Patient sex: F
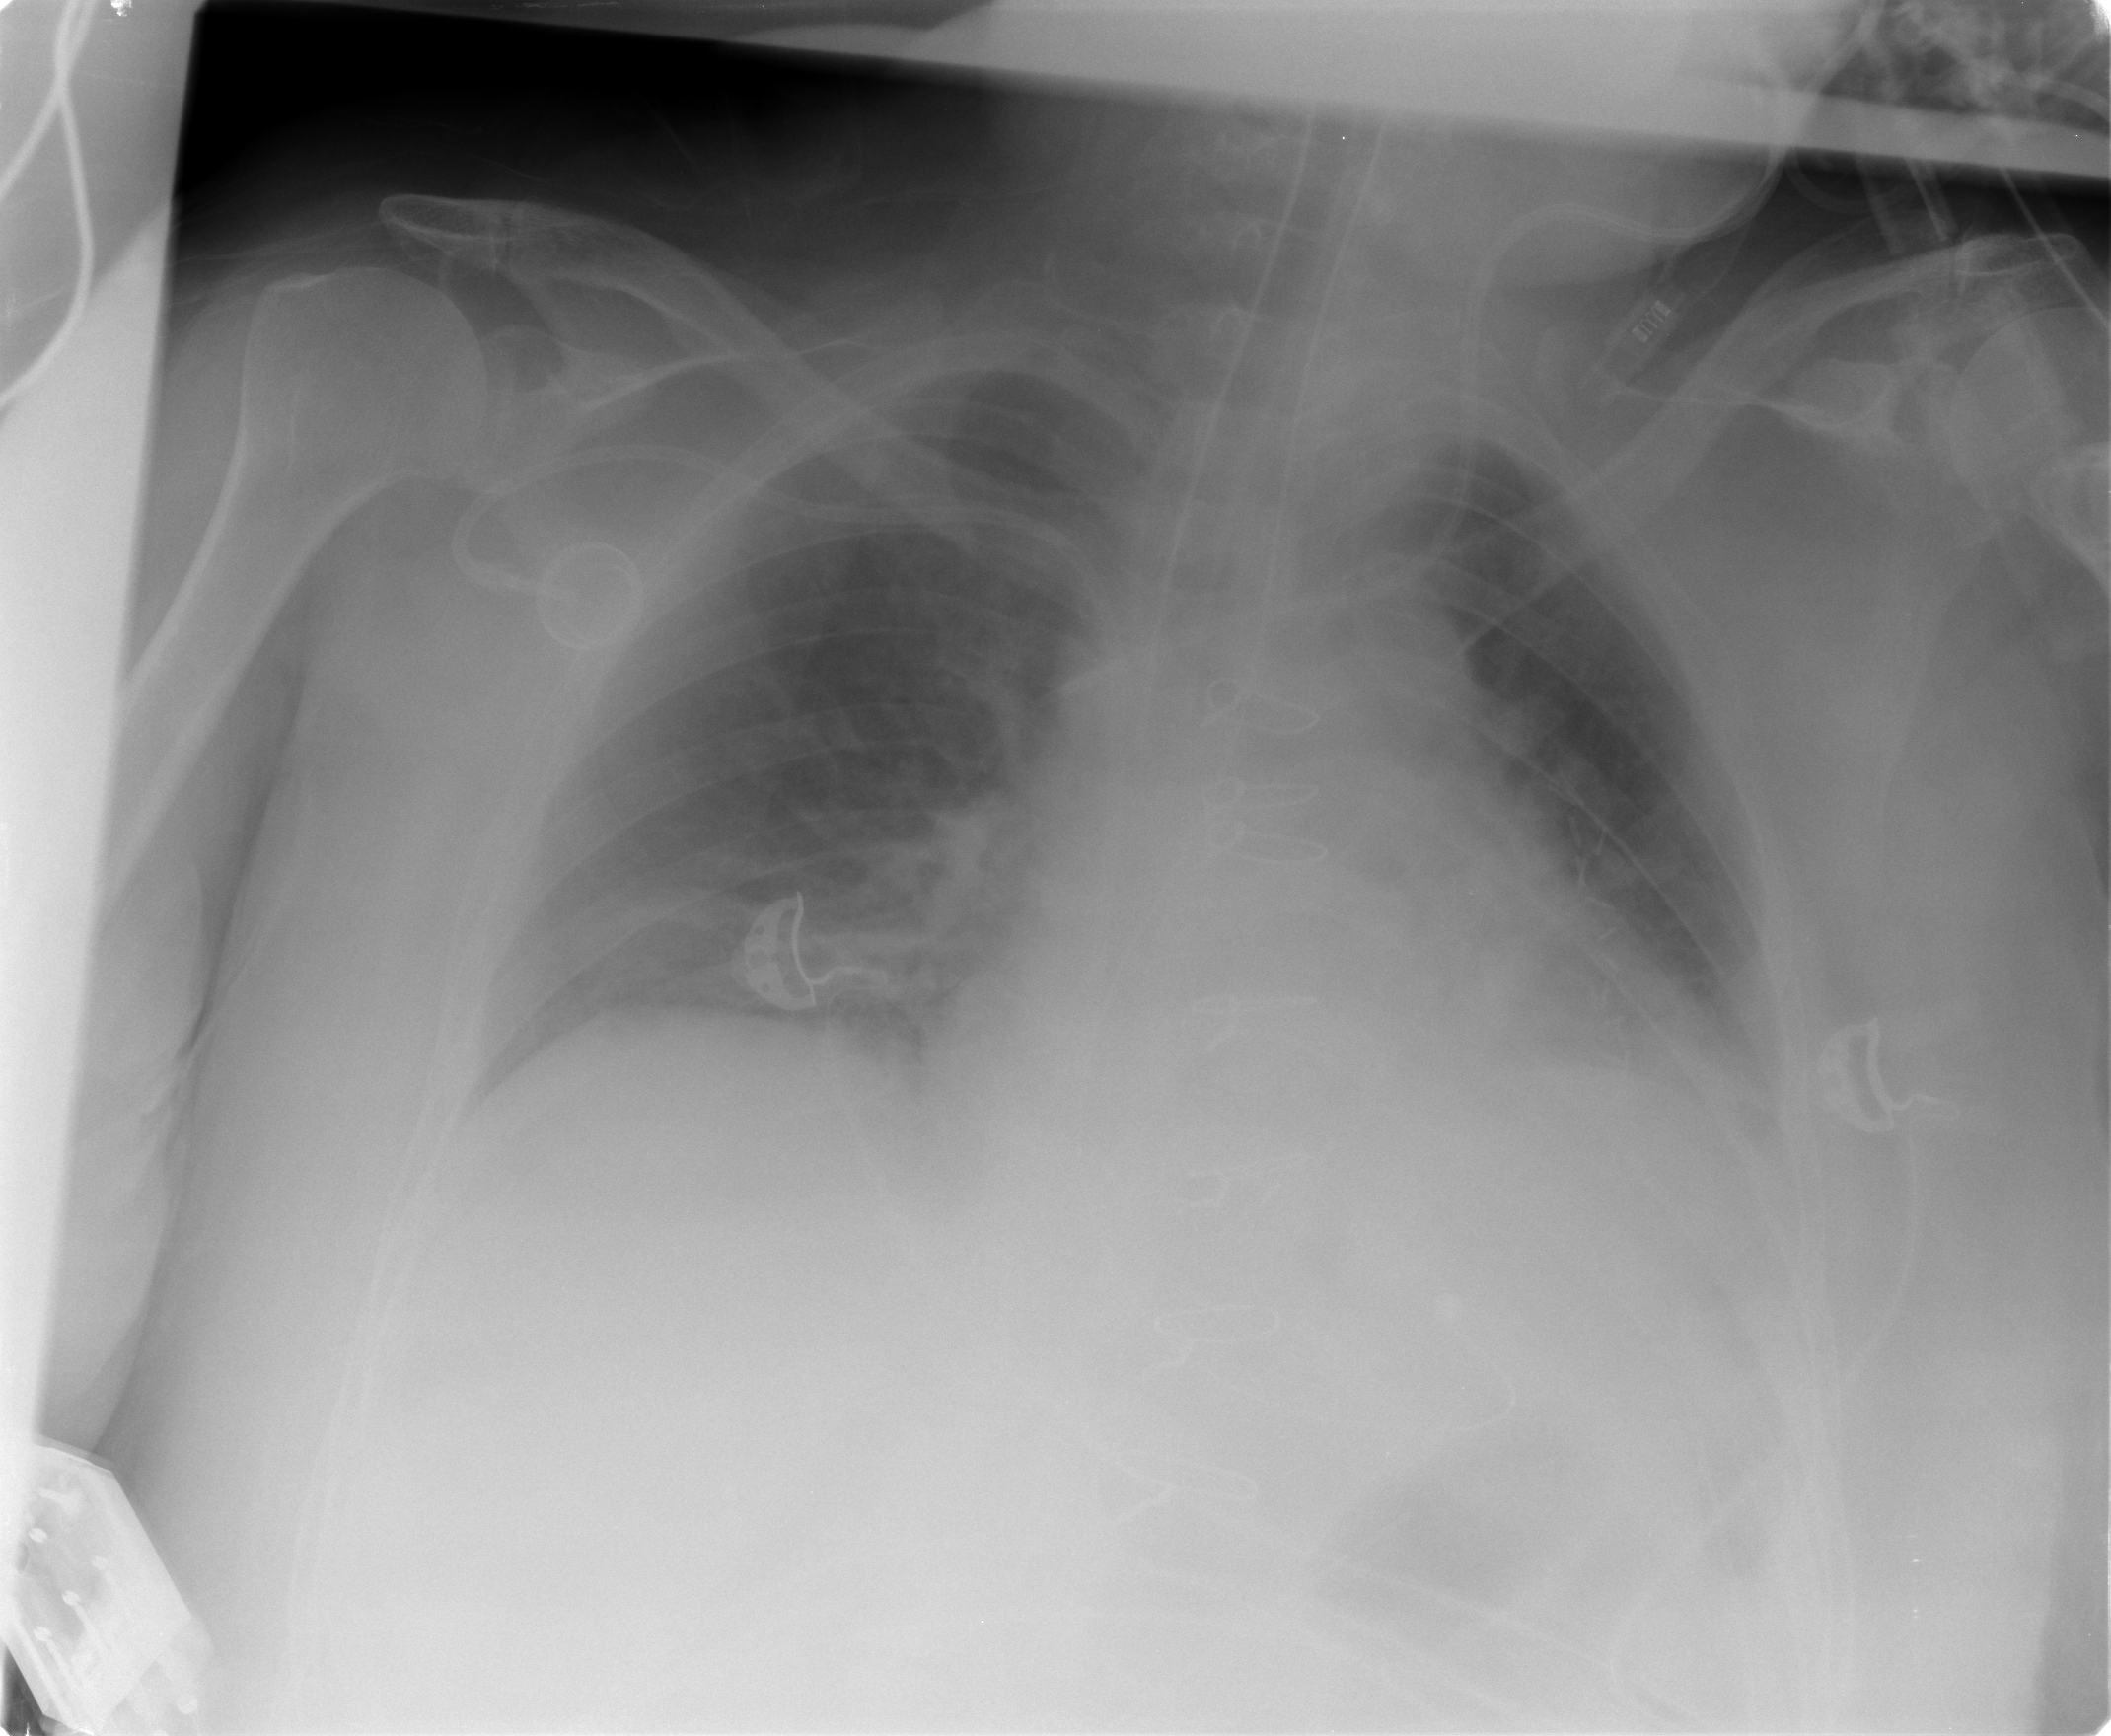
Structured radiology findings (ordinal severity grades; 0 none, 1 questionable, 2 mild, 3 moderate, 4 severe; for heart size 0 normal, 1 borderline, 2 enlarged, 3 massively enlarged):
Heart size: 0
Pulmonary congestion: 0
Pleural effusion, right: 0
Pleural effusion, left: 0
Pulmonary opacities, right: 0
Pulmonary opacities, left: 2
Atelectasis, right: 2
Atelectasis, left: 2